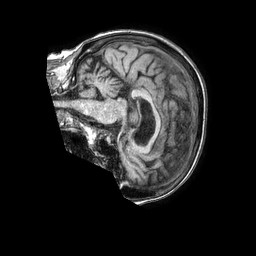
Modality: T1w
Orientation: sagittal
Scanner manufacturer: philips
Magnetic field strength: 1.5 T
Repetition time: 0.007499 s
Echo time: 0.003411 s